Field crop: tomato
Growth stage: 1
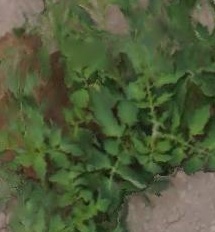
Species: tomato